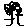
Label: tree